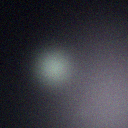
Screen state: off